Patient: sex F, age 31
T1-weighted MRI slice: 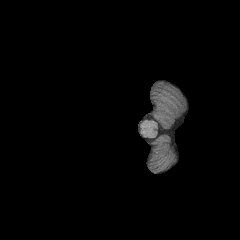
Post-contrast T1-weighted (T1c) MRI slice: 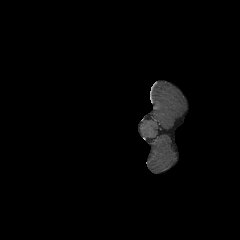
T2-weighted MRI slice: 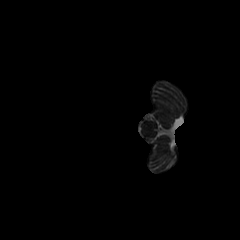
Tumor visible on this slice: no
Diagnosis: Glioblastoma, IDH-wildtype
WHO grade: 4